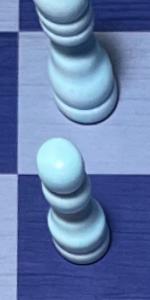
Label: Pawn_White